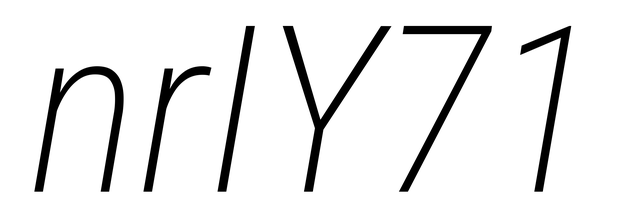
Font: Roboto-Italic_Condensed_ExtraLight_Italic